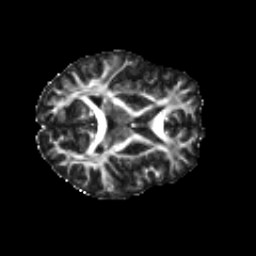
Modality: FA
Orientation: axial
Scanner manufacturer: siemens
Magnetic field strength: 3 T
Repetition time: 4.16 s
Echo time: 0.0806 s